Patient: sex M, age 52
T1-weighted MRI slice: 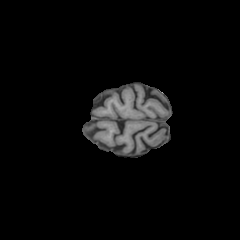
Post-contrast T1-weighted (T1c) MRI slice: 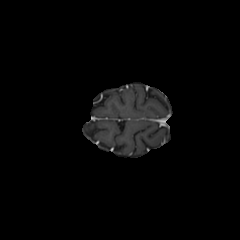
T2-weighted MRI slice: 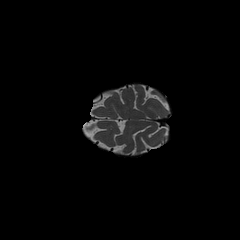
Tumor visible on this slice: no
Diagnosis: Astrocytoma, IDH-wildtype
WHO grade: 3